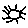
Label: sun